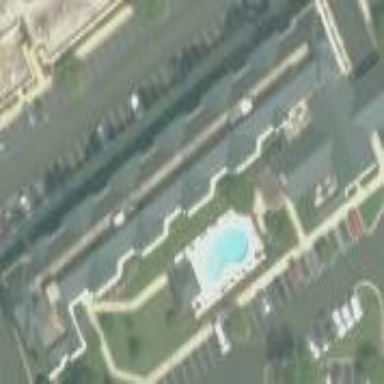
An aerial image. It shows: Hotel building.